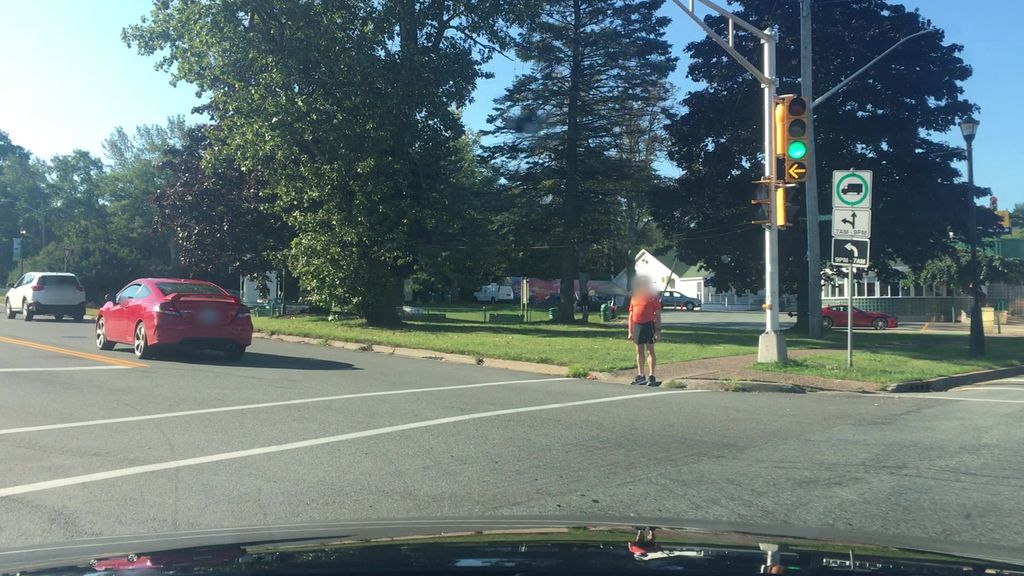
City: halifax